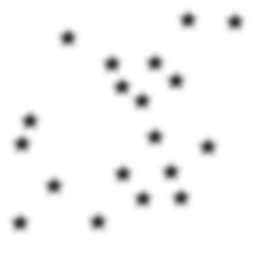
Squares: 0
Triangles: 0
Stars: 19
Total shapes: 19